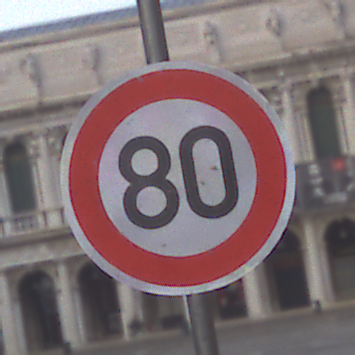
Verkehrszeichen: Geschwindigkeit80
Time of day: SunriseSunset
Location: Outdoor (Urban)
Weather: PartlyCloudy
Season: NotSpecified
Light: Natural